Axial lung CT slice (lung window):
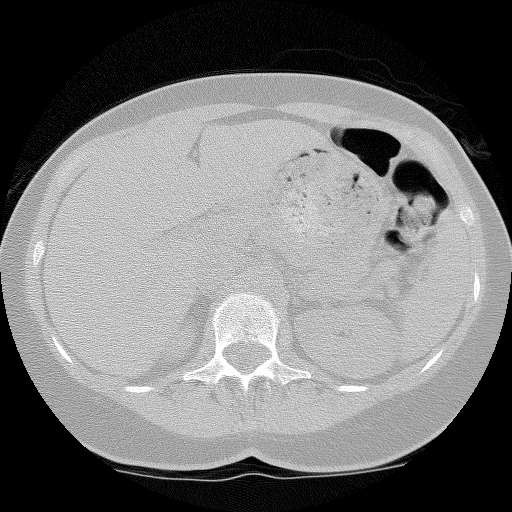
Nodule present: no